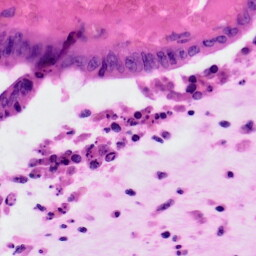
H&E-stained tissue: Colon